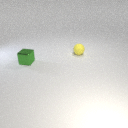
small green metal cube in front of small yellow rubber sphere